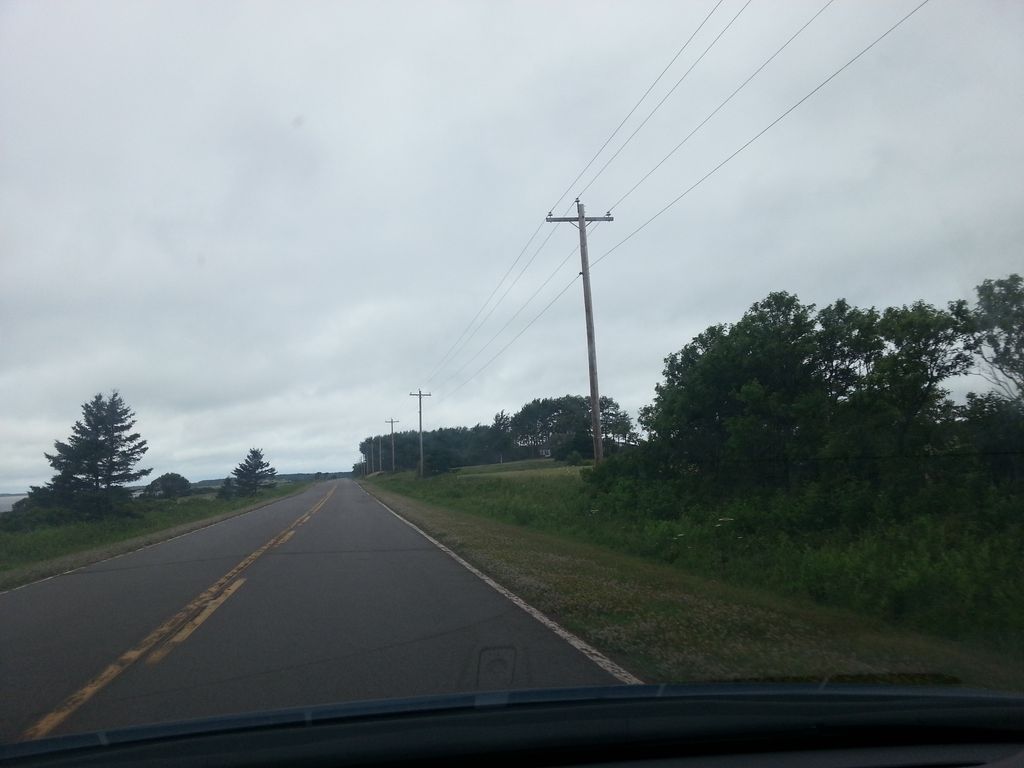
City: charlottetown